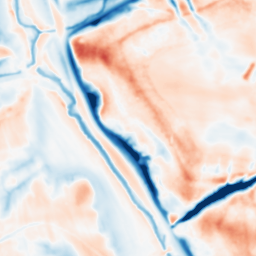
Category: multiscale
Decomposition family: dog
Decomposition parameters: sigma_low: 1
sigma_high: 10
Upsampling method: bilinear
Upsampling parameters: scale: 8
Upsampling scale: 8